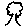
Label: tree